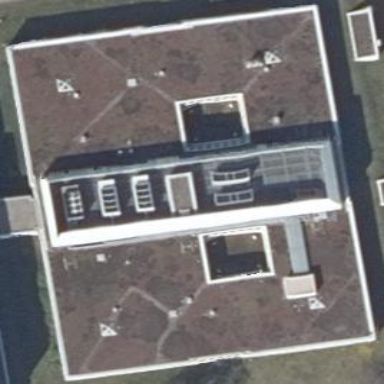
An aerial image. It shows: Flat-roofed commercial building.